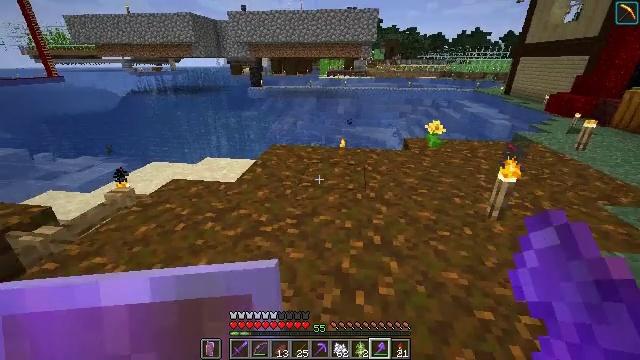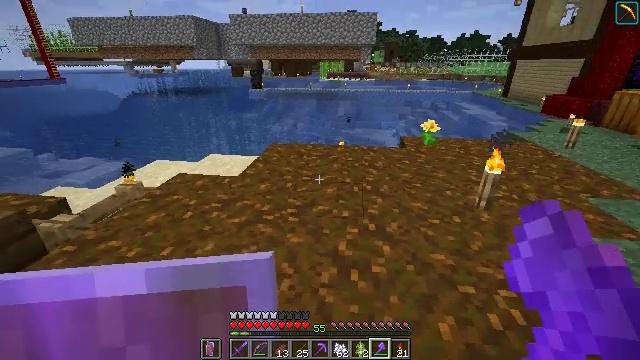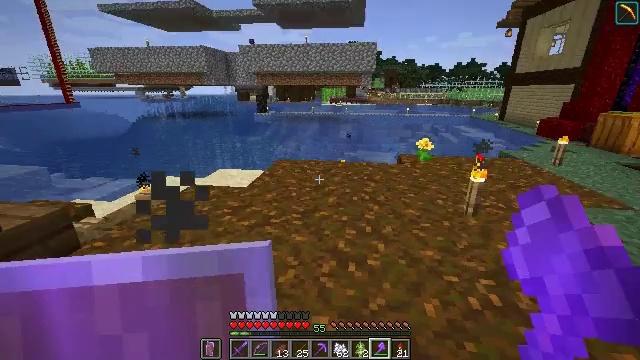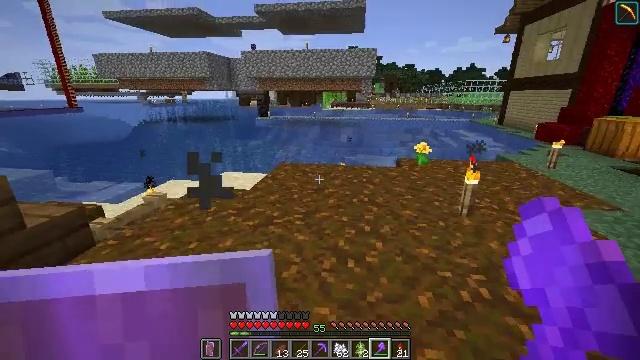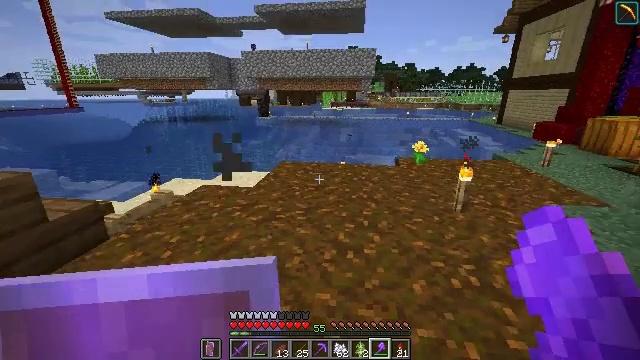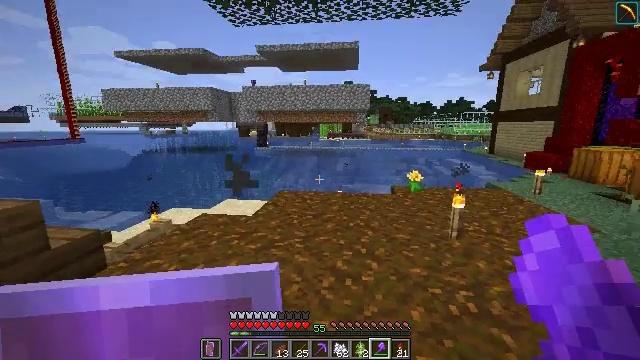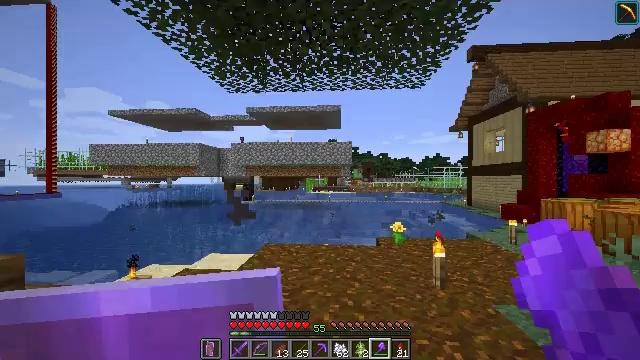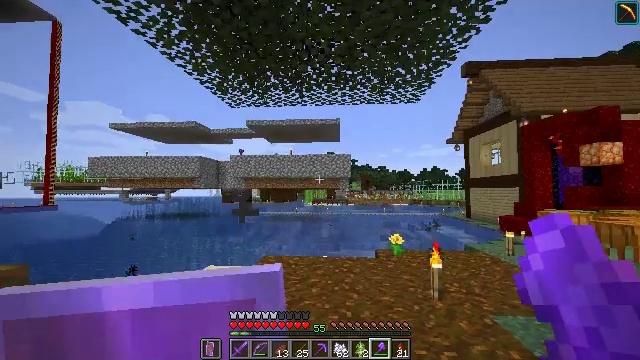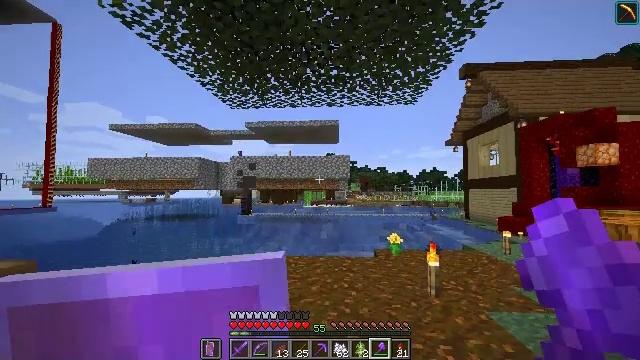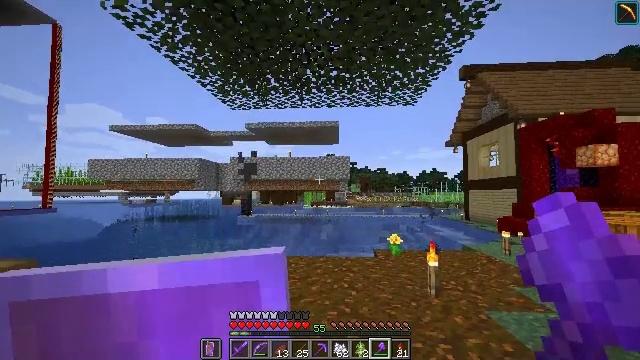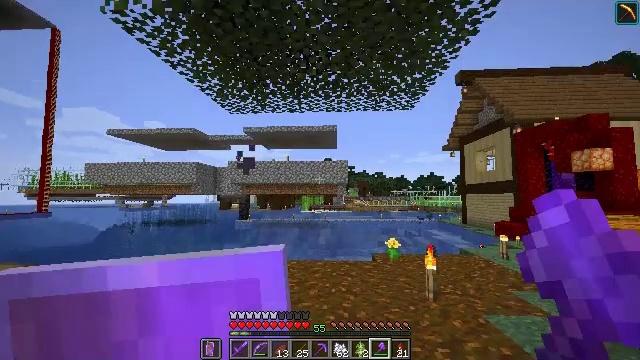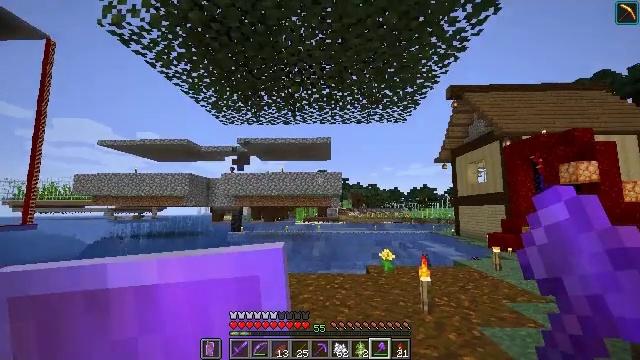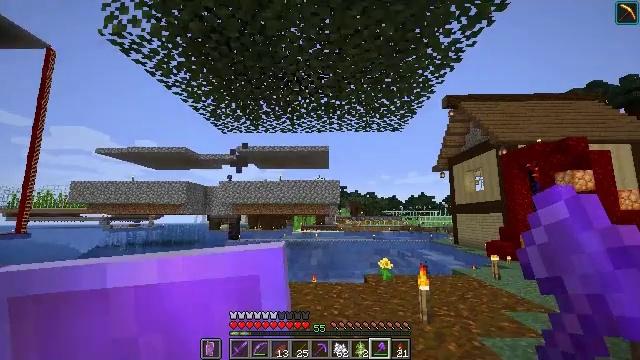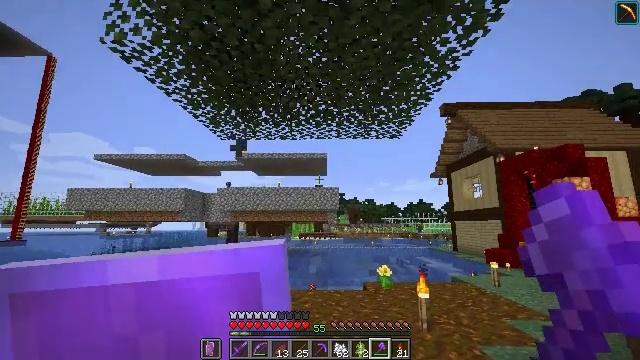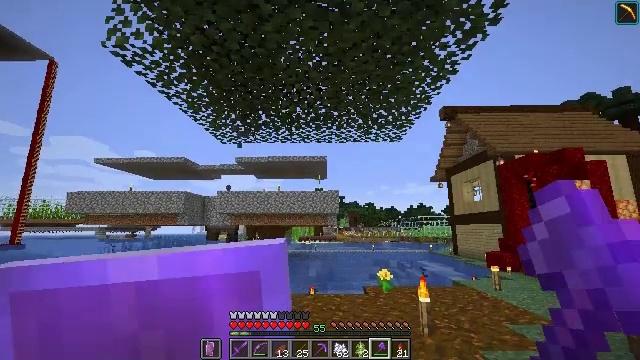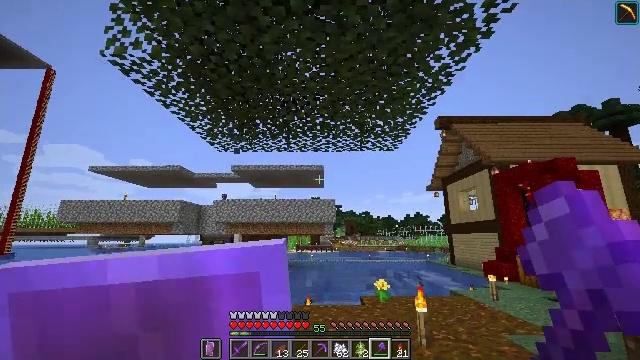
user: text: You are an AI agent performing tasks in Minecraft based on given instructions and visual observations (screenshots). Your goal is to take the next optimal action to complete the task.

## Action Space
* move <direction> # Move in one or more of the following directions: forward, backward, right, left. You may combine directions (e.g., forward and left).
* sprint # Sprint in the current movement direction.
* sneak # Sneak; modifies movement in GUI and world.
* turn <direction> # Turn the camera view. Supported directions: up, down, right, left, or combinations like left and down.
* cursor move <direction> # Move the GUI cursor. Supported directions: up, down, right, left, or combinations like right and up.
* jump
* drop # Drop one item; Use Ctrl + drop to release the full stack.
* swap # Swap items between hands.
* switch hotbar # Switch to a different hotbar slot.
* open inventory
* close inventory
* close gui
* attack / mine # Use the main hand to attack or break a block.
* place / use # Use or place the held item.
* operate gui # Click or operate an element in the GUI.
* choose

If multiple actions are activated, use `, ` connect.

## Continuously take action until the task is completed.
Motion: motion action
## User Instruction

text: Remove the oak fence from its place.
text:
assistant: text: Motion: move back
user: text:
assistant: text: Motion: move back, turn up
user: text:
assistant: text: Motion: move back, turn up
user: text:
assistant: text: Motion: move back
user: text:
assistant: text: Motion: move back, turn up
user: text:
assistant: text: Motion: turn right and up
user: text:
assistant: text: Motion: turn up
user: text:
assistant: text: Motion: no_op
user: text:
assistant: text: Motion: no_op
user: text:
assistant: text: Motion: no_op
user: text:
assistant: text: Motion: turn right and up
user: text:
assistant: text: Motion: turn up
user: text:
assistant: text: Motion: turn up
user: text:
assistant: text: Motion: no_op
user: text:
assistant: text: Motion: turn up
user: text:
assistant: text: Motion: no_op
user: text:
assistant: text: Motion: no_op
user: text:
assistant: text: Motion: no_op
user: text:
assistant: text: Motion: no_op
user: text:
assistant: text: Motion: no_op
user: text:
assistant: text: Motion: no_op
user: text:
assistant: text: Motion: no_op
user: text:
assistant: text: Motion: no_op
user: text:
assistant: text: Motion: no_op
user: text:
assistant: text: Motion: no_op
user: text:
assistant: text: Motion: no_op
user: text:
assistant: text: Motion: no_op
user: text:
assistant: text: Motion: no_op
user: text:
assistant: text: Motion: no_op
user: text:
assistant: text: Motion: no_op